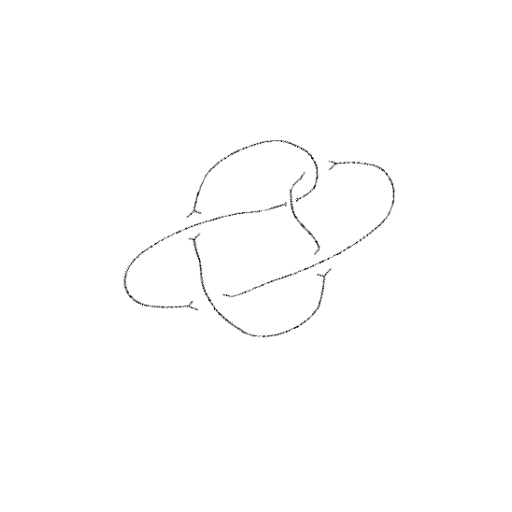
Crossing number: 5